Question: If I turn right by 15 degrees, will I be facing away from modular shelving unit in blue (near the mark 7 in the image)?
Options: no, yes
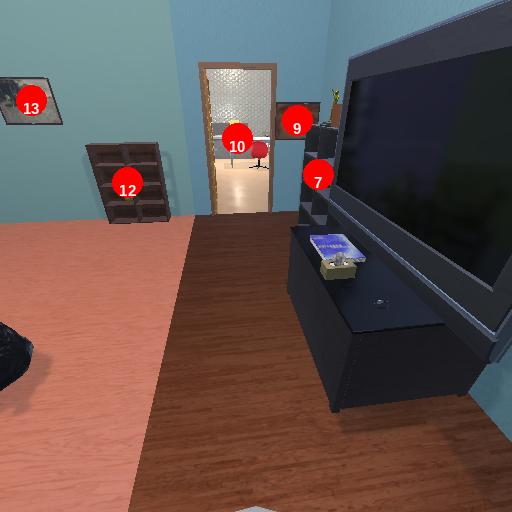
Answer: no